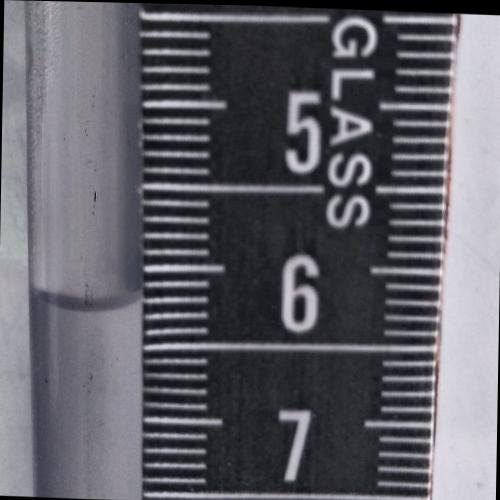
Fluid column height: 6.2 cm